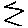
Label: zigzag